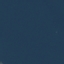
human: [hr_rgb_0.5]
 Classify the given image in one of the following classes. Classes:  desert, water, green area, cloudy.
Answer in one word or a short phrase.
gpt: water